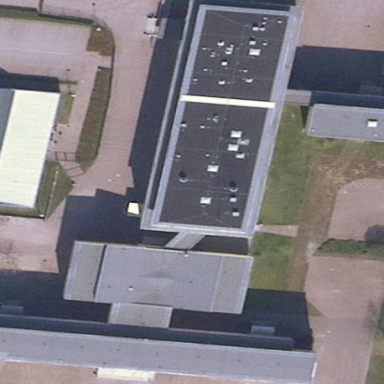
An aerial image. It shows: School building.